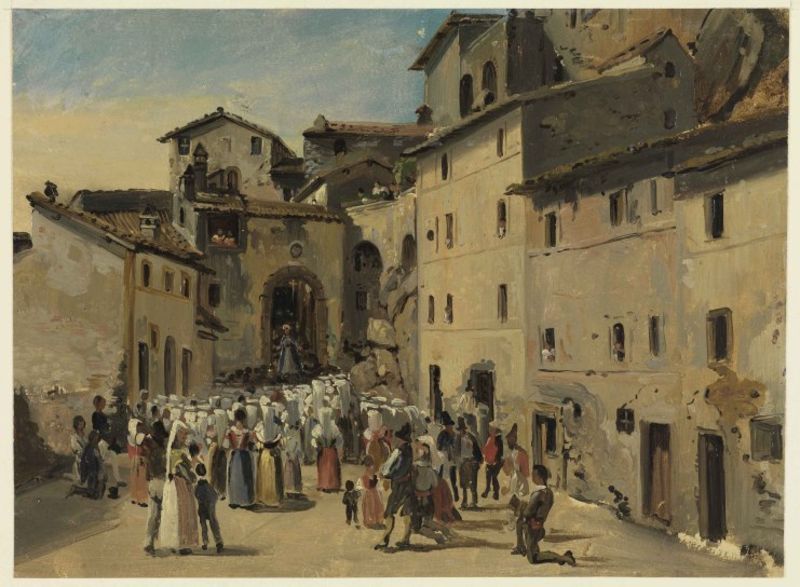
Titel: Prozession in Olevano
Künstler: Johann Baptist Kirner
Standort: Karlsruhe
Institution: Staatliche Kunsthalle Karlsruhe
Schlagwörter: berg, blau, dunkel, gemälde, himmel, mann, schatten, weiß, wolken, aquarell, frauen, gelb, menschen, ocker, sand, stadt, abend, braun, bunt, fenster, frau, grau, hell, hut, kleid, kleider, licht, männer, schwarz, strasse, strassenszene, tür, zeichnung, dach, gebäude, haus, rot, schleier, weg, wolke, ansammlung, beige, fest, haube, leute, malerei, masse, menge, rock, versammlung, alt, feier, wand, architektur, arm, mensch, stein, bild, schauen, öl, häuser, morgen, kirche, sonne, redner, adel, kind, bühne, musiker, theater, dachziegel, genre, kamin, kinder, skulptur, statue, schürze, spanien, farbig, magd, rückenansicht, sommer, bogen, fassade, fassaden, gasse, italien, ort, passanten, perspektive, süden, türen, röcke, zuschauer, knaben, rede, schürzen, warm, fels, zug, dorf, dächer, giebel, mauer, ziegel, sonnenuntergang, klein, türe, platz, rundbogen, ölgemälde, querformat, staffage, treppe, bischof, ansprache, kopftuch, maler, durchgang, stufen, junge, knie, tor, impression, stadtansicht, bögen, penis, dunkelhäutige, eingang, eingänge, gang, ruine, spanisch, burg, kreuz, orient, orientalisch, religion, fenstr, torbogen, jungs, festung, gassen, acryl, jungfrau, knien, auflauf, bürger, menschenmasse, volk, kittel, leinwand, hauben, beten, gebet, menschenmenge, sonnig, ankündigung, tracht, von hinten, stadttor, feiertag, prediger, arabisch, heiligenschein, leben, pfarrer, putz, sänger, weiße, nimbus, sandstein, mauern, dunkle, knieend, kniend, mittelalter, kopftücher, messe, priester, religiös, empfang, gehend, festtag, griechenland, predigt, trachten, erscheinung, alle, bettler, heiliger, prozession, umzug, etagen, zentrum, hochzeit, balu, männder, heilige, freien, mediterran, anbeten, verehrung, heilig, maria, aufregung, madonna, anbetung, armut, betend, jerusalem, mutter gottes, stockwerke, zuhörer, tempera, familien, arabien, türkei, dirndl, mittelmeer, fau, laufend, zuhören, mägde, italia, südländisch, mexiko, häuserfront, schonstein, kniende, altstadt, volksfest, bewohner, südeuropa, nonnen, abendland, basar, fronleichnam, verkündung, acquarell, prozesion, aler, knieender, heilger, menchen, kniender, verwinkelt, kniender mann, muslime, heiligkeit, bun, antonius, sprecher, hoff, city, people, kleier, village, fiesta, böge, alte häuser, poral, 19. jahrhundert, weiße hauben, straße#, crowd, marienerscheinung, knieender mann, ture, türern, kstadt, männer kinder, houses, sevillia, geniet, jungfra, mennge, okerfarben, volkspredigt, preiger, schleri, jerusale, prozession#, gogen, weisse kopftücher, kniende männer, versammlung umzug, protession, bunte röcke, venecie, el greeko, gefmälde, swtraße